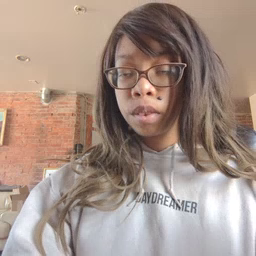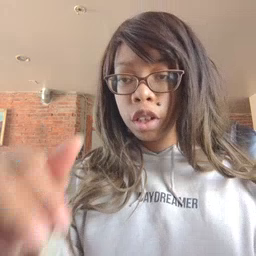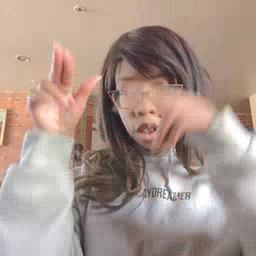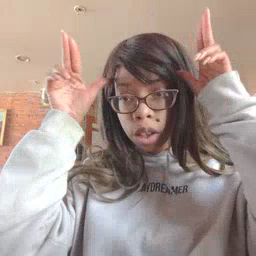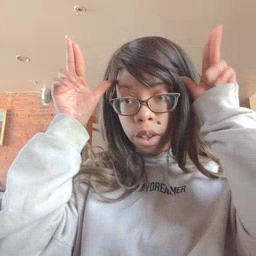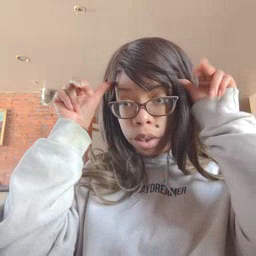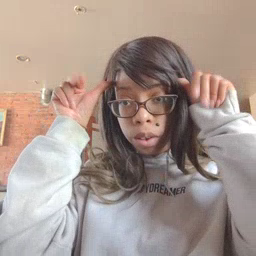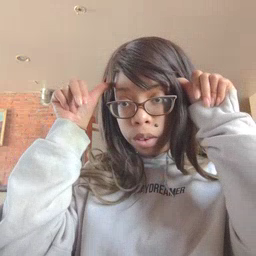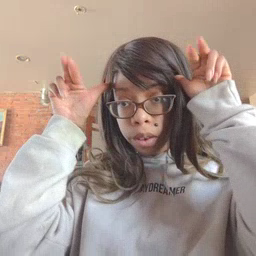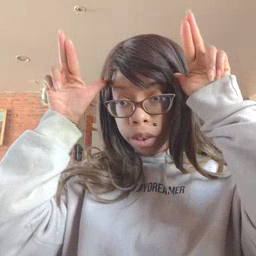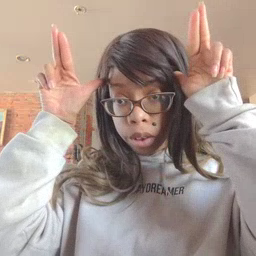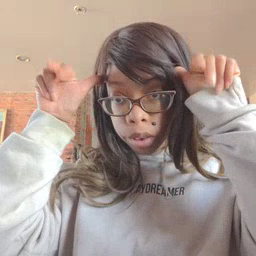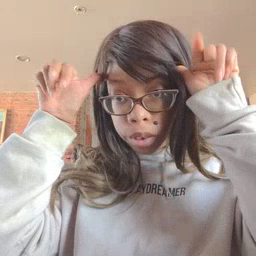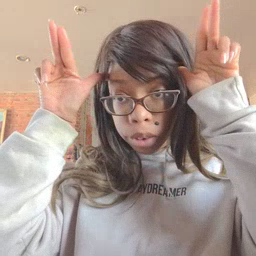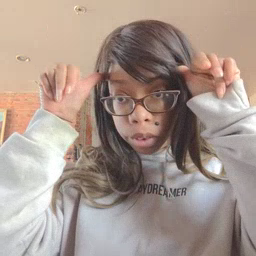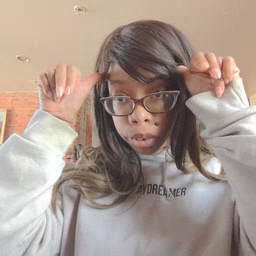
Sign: horse